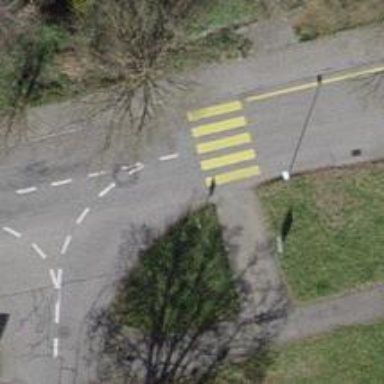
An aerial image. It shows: Marked crossing on the road.